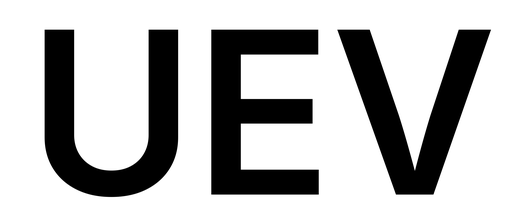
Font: Inter_SemiBold